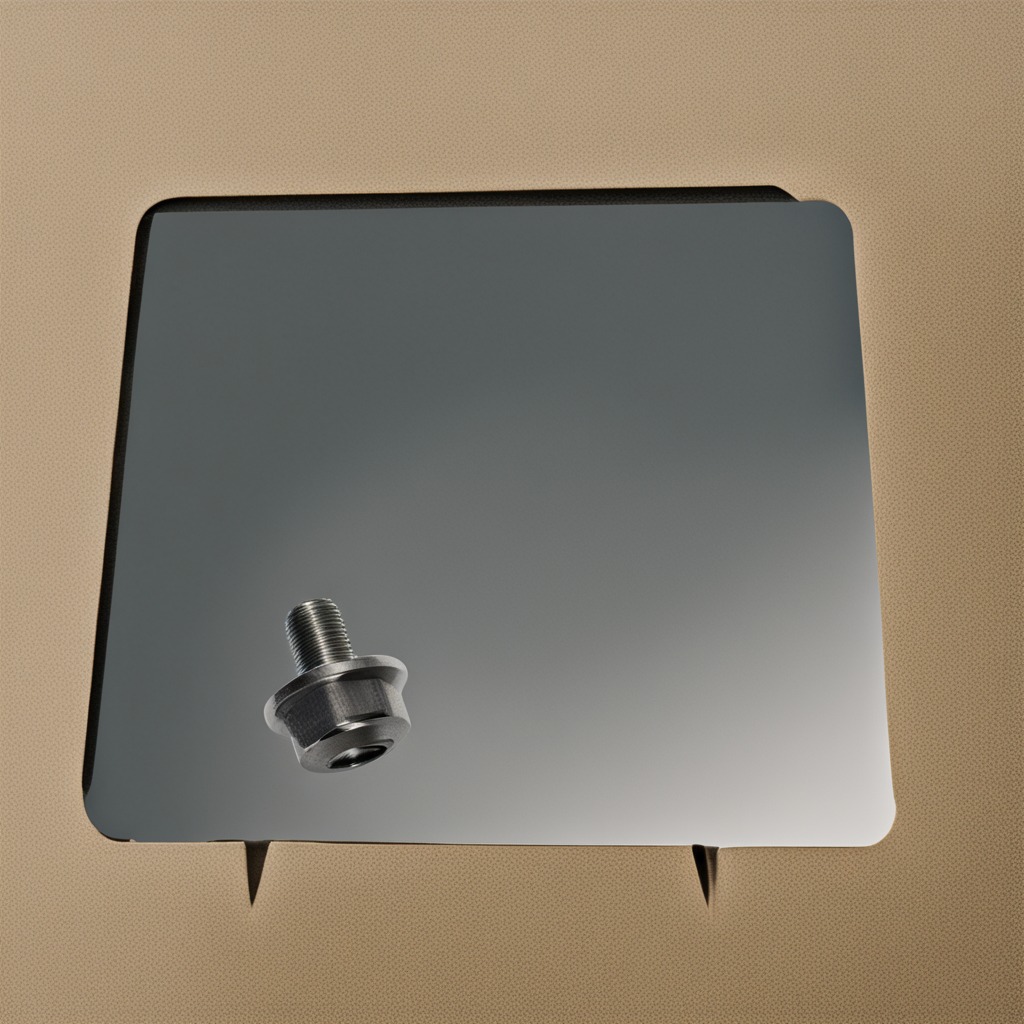
A metal screw lies on the table.